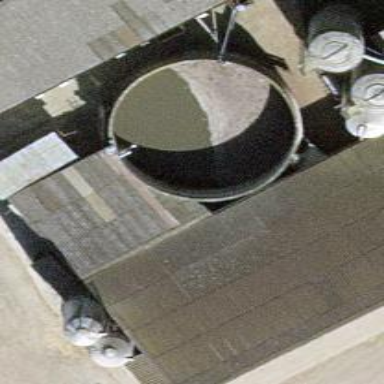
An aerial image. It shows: Slurry tank building.